Interaction volume radius: 10 \u00c5
Interaction volume height: 20 \u00c5
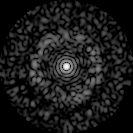
Disorder parameter: 0.8403